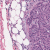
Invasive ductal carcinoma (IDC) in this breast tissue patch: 1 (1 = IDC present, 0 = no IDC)